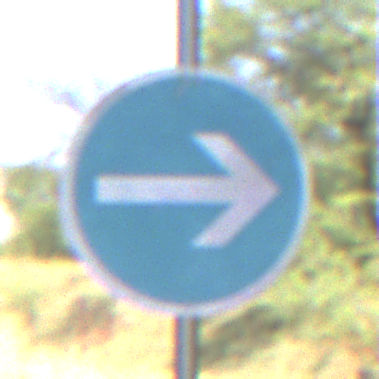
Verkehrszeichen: VorgeschriebeneFahrtrichtungHierRechts
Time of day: Midday
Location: Roofed (Underpass)
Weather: Clear
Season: NotSpecified
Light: Natural